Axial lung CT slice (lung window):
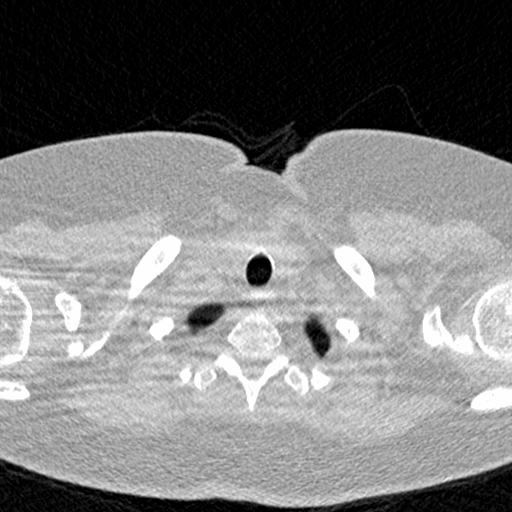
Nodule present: no